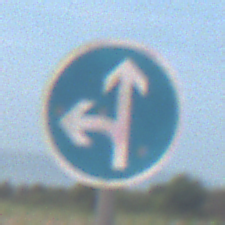
Verkehrszeichen: VorgeschriebeneFahrtrichtungGeradeausOderLinks
Umgebung: Outdoor, Nature
Tageszeit: SunriseSunset
Wetter: PartlyCloudy
Licht: Natural
Jahreszeit: NotSpecified
Kontrast: LowContrast